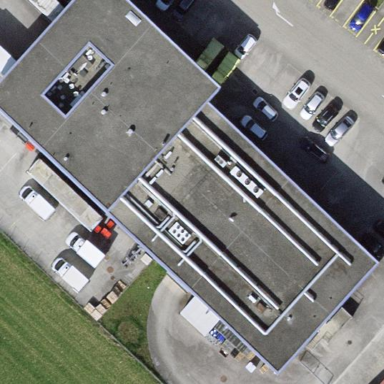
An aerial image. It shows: Commercial building.